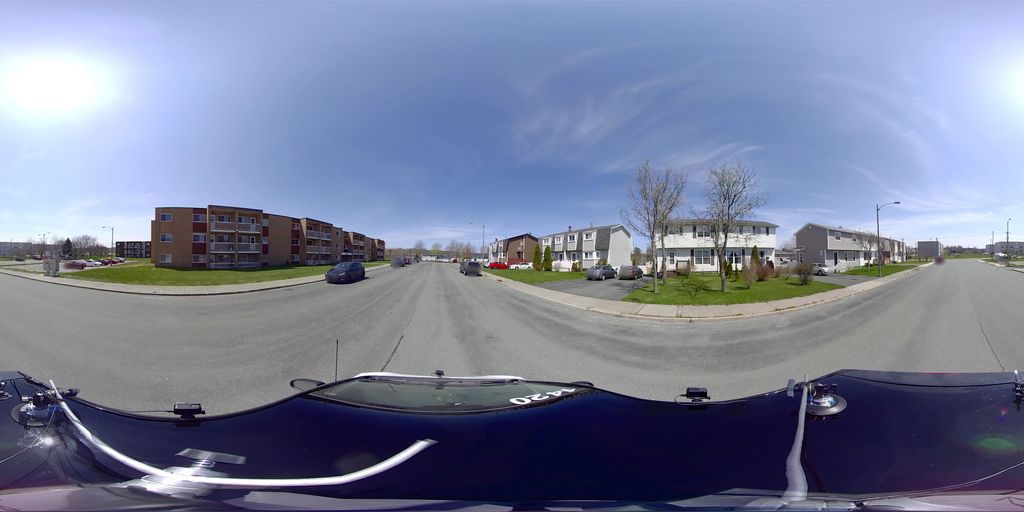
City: st_johns